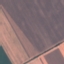
Land use / land cover class: AnnualCrop